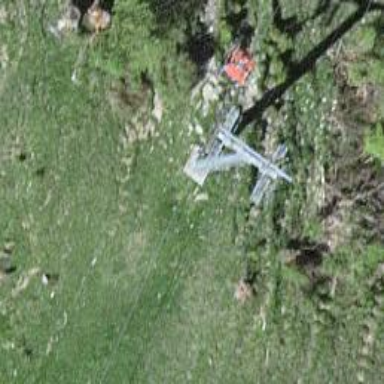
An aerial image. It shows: Pylon for aerialway.